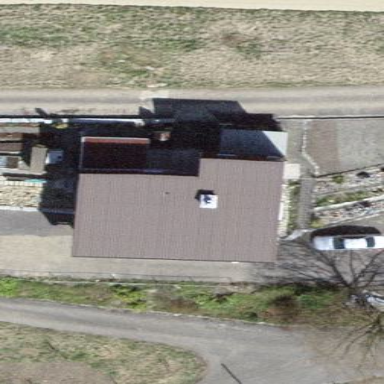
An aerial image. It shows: Simple and straightforward house.